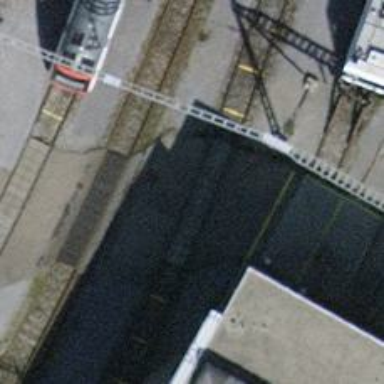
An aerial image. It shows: Rail yard with electrified contact lines for railway operations.